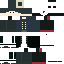
A male knight skin with dark skin, wearing brown helmet dressed in a black armor chest and black robe bottom, featuring a closed mouth.